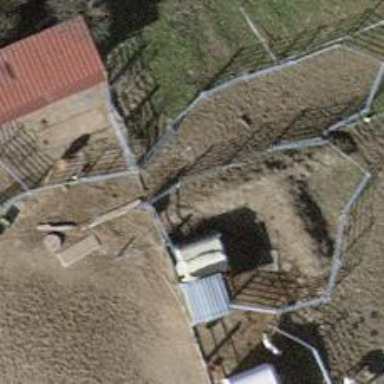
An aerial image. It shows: Gate.